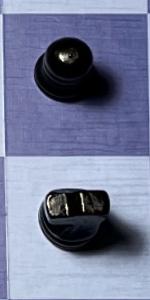
Label: Knight_Black